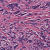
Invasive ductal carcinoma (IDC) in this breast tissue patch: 1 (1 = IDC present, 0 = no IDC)